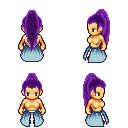
a pixel art fantasy rpg character, female body template, human, tanned skin, overskirt, white pants, purple extra-long topknot hairstyle, four views (front, back, left, right), 2x2 character sprite sheet, small pixel art, hard edges, no anti-aliasing